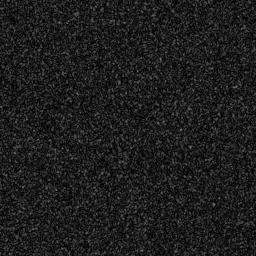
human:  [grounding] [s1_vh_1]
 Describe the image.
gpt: In the satellite image, there is  <ref>1 medium ship </ref> <box>[[76, 56, 88, 66, 0]]</box> located at right.